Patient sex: F
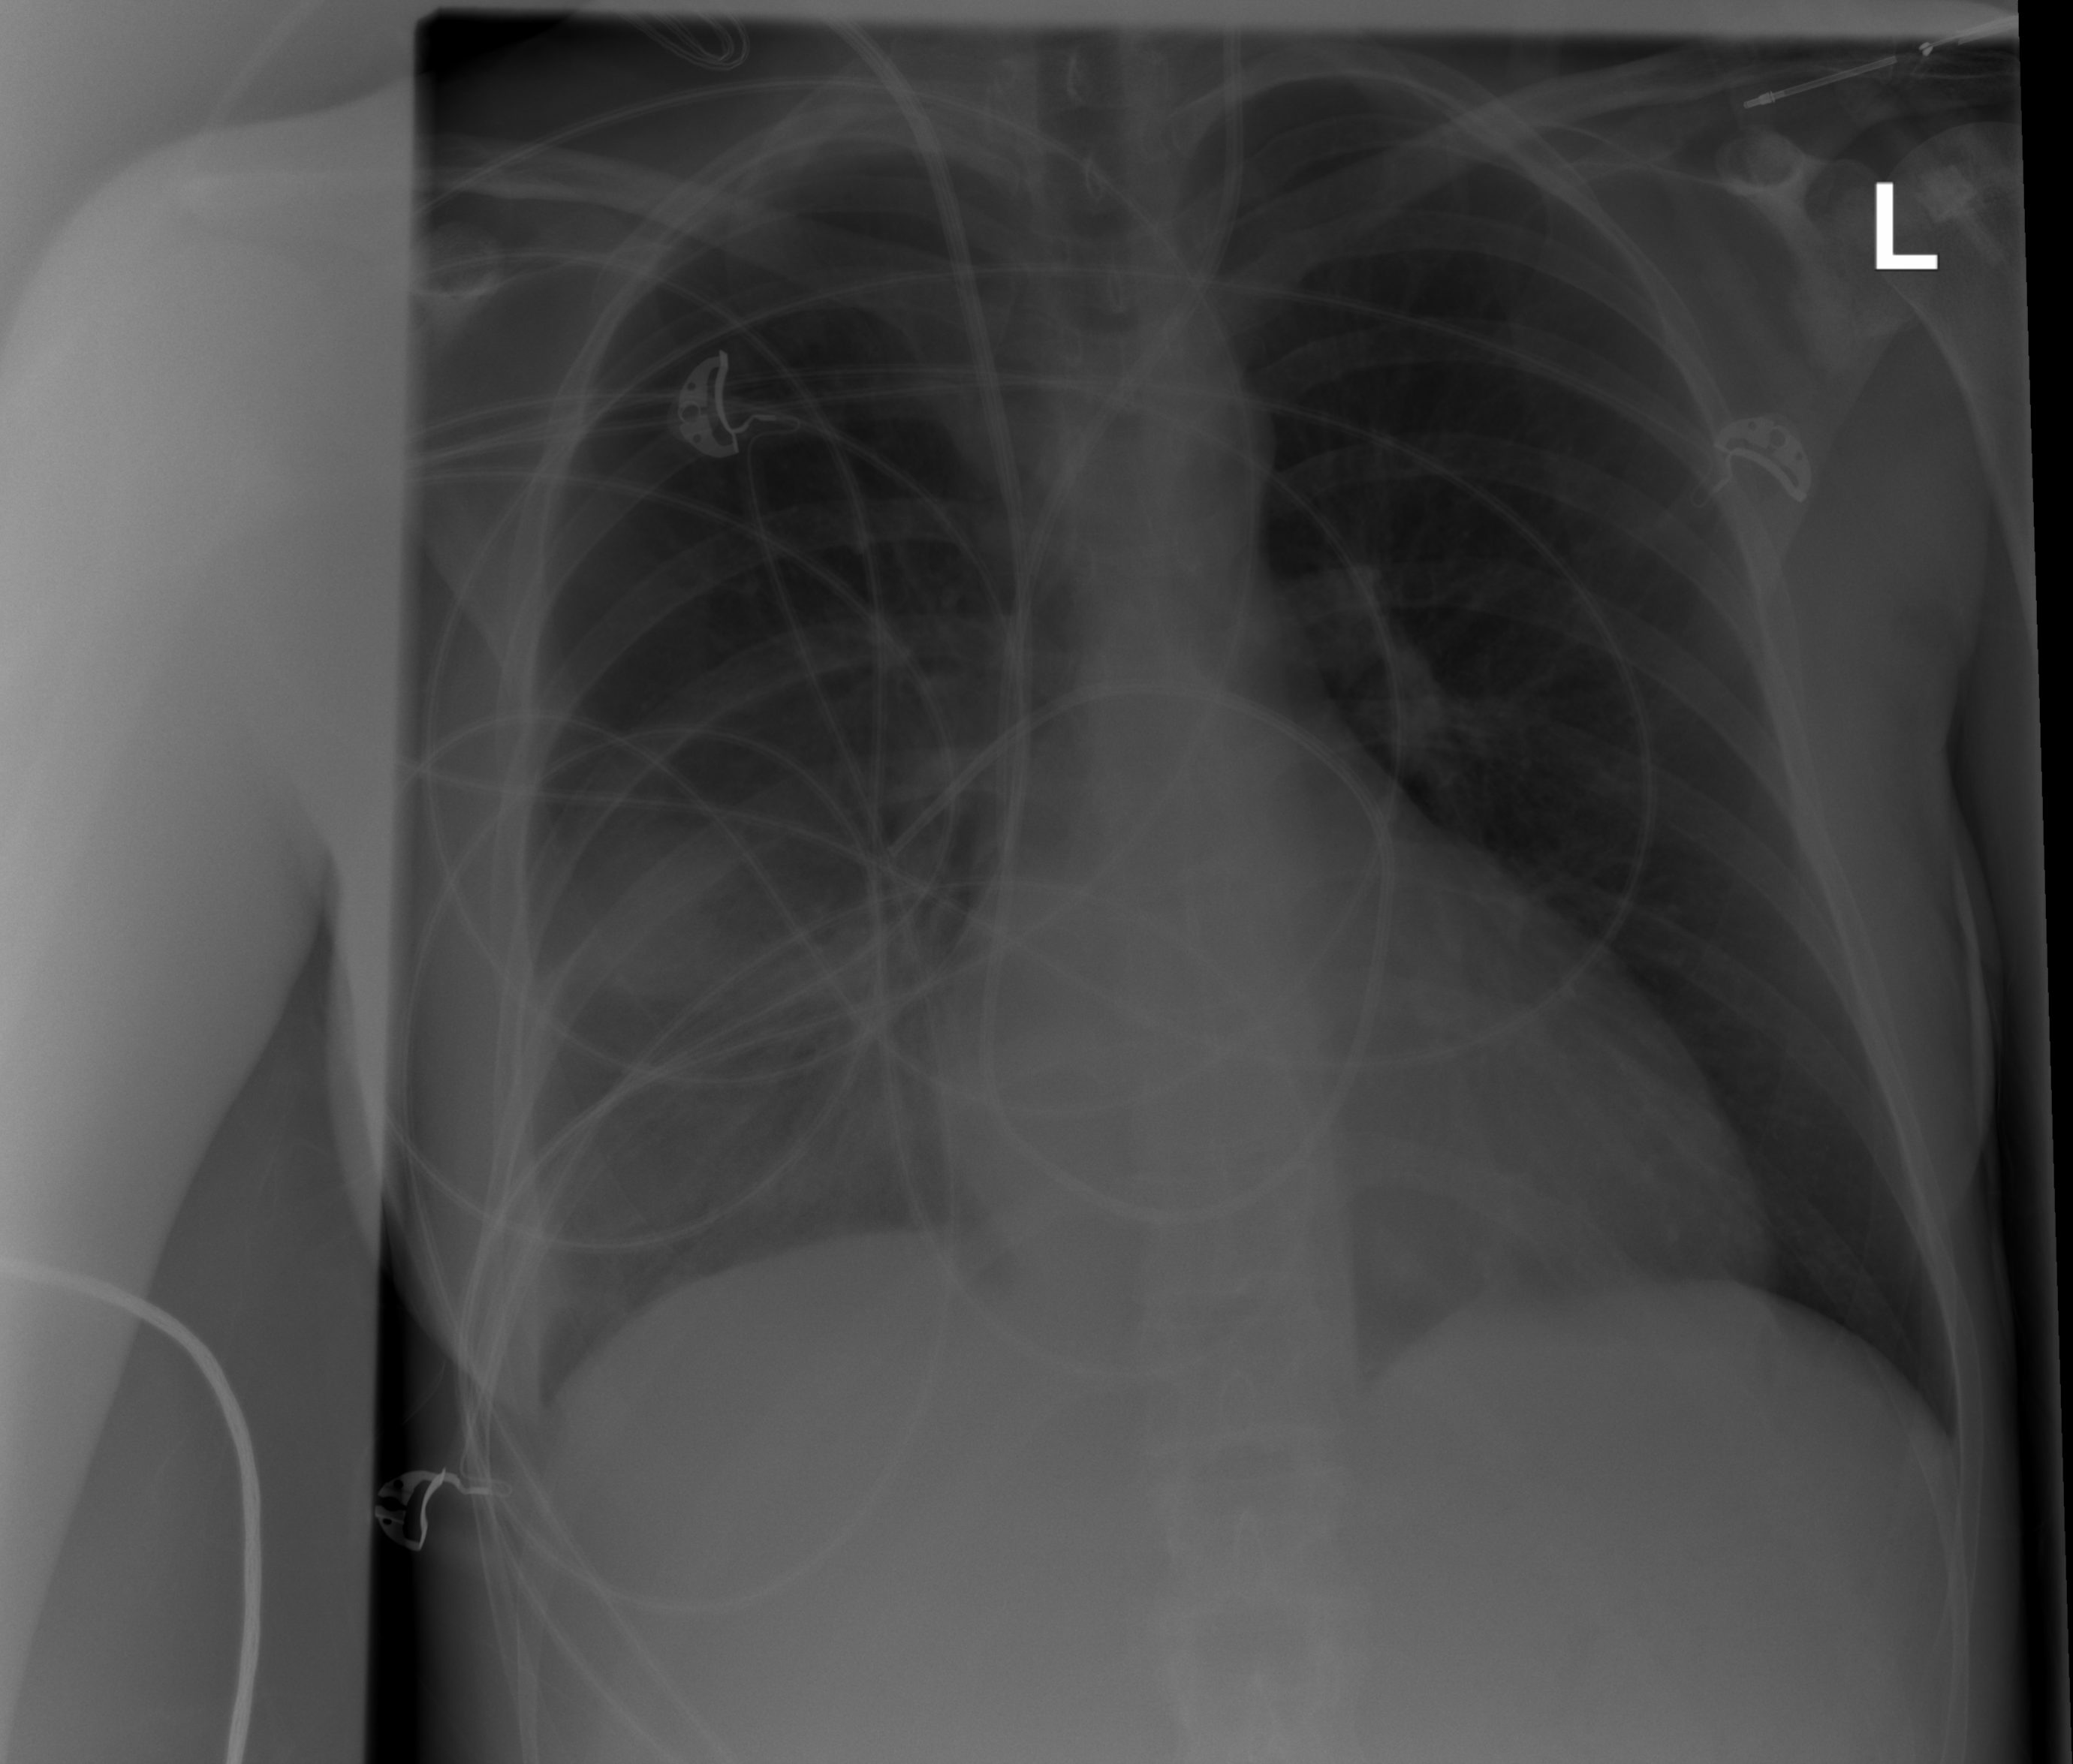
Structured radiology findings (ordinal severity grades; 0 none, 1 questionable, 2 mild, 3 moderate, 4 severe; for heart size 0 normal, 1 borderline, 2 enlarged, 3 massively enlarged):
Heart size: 0
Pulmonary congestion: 0
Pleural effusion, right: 2
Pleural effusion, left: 0
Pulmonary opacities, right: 3
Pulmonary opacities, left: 0
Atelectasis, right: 2
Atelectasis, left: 0